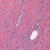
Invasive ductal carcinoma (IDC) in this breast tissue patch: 0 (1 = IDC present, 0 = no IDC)